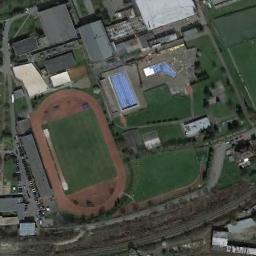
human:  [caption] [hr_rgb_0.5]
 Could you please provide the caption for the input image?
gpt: The ground track field is surrounded by some buildings and a parking lot and some lawns are next to the ground track field .

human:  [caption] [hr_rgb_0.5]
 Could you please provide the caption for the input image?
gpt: Track and field are next to buildings, Parking lots and roads .

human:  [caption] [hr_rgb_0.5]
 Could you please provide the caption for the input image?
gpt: Next to the track are houses .

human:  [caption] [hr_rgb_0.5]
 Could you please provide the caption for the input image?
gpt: There are many buildings next to the ground track field .

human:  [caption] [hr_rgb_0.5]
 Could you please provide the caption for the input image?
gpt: There are some buildings around the ground track field with a red track .